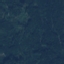
Land use / land cover class: Forest